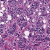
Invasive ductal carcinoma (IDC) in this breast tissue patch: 0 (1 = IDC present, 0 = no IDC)